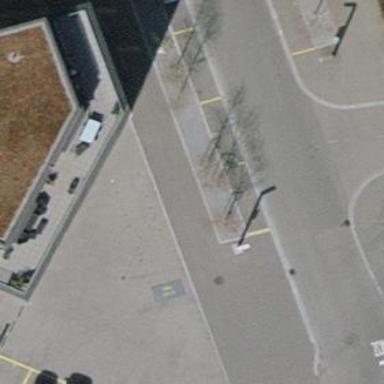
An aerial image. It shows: Street side parking area.